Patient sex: F
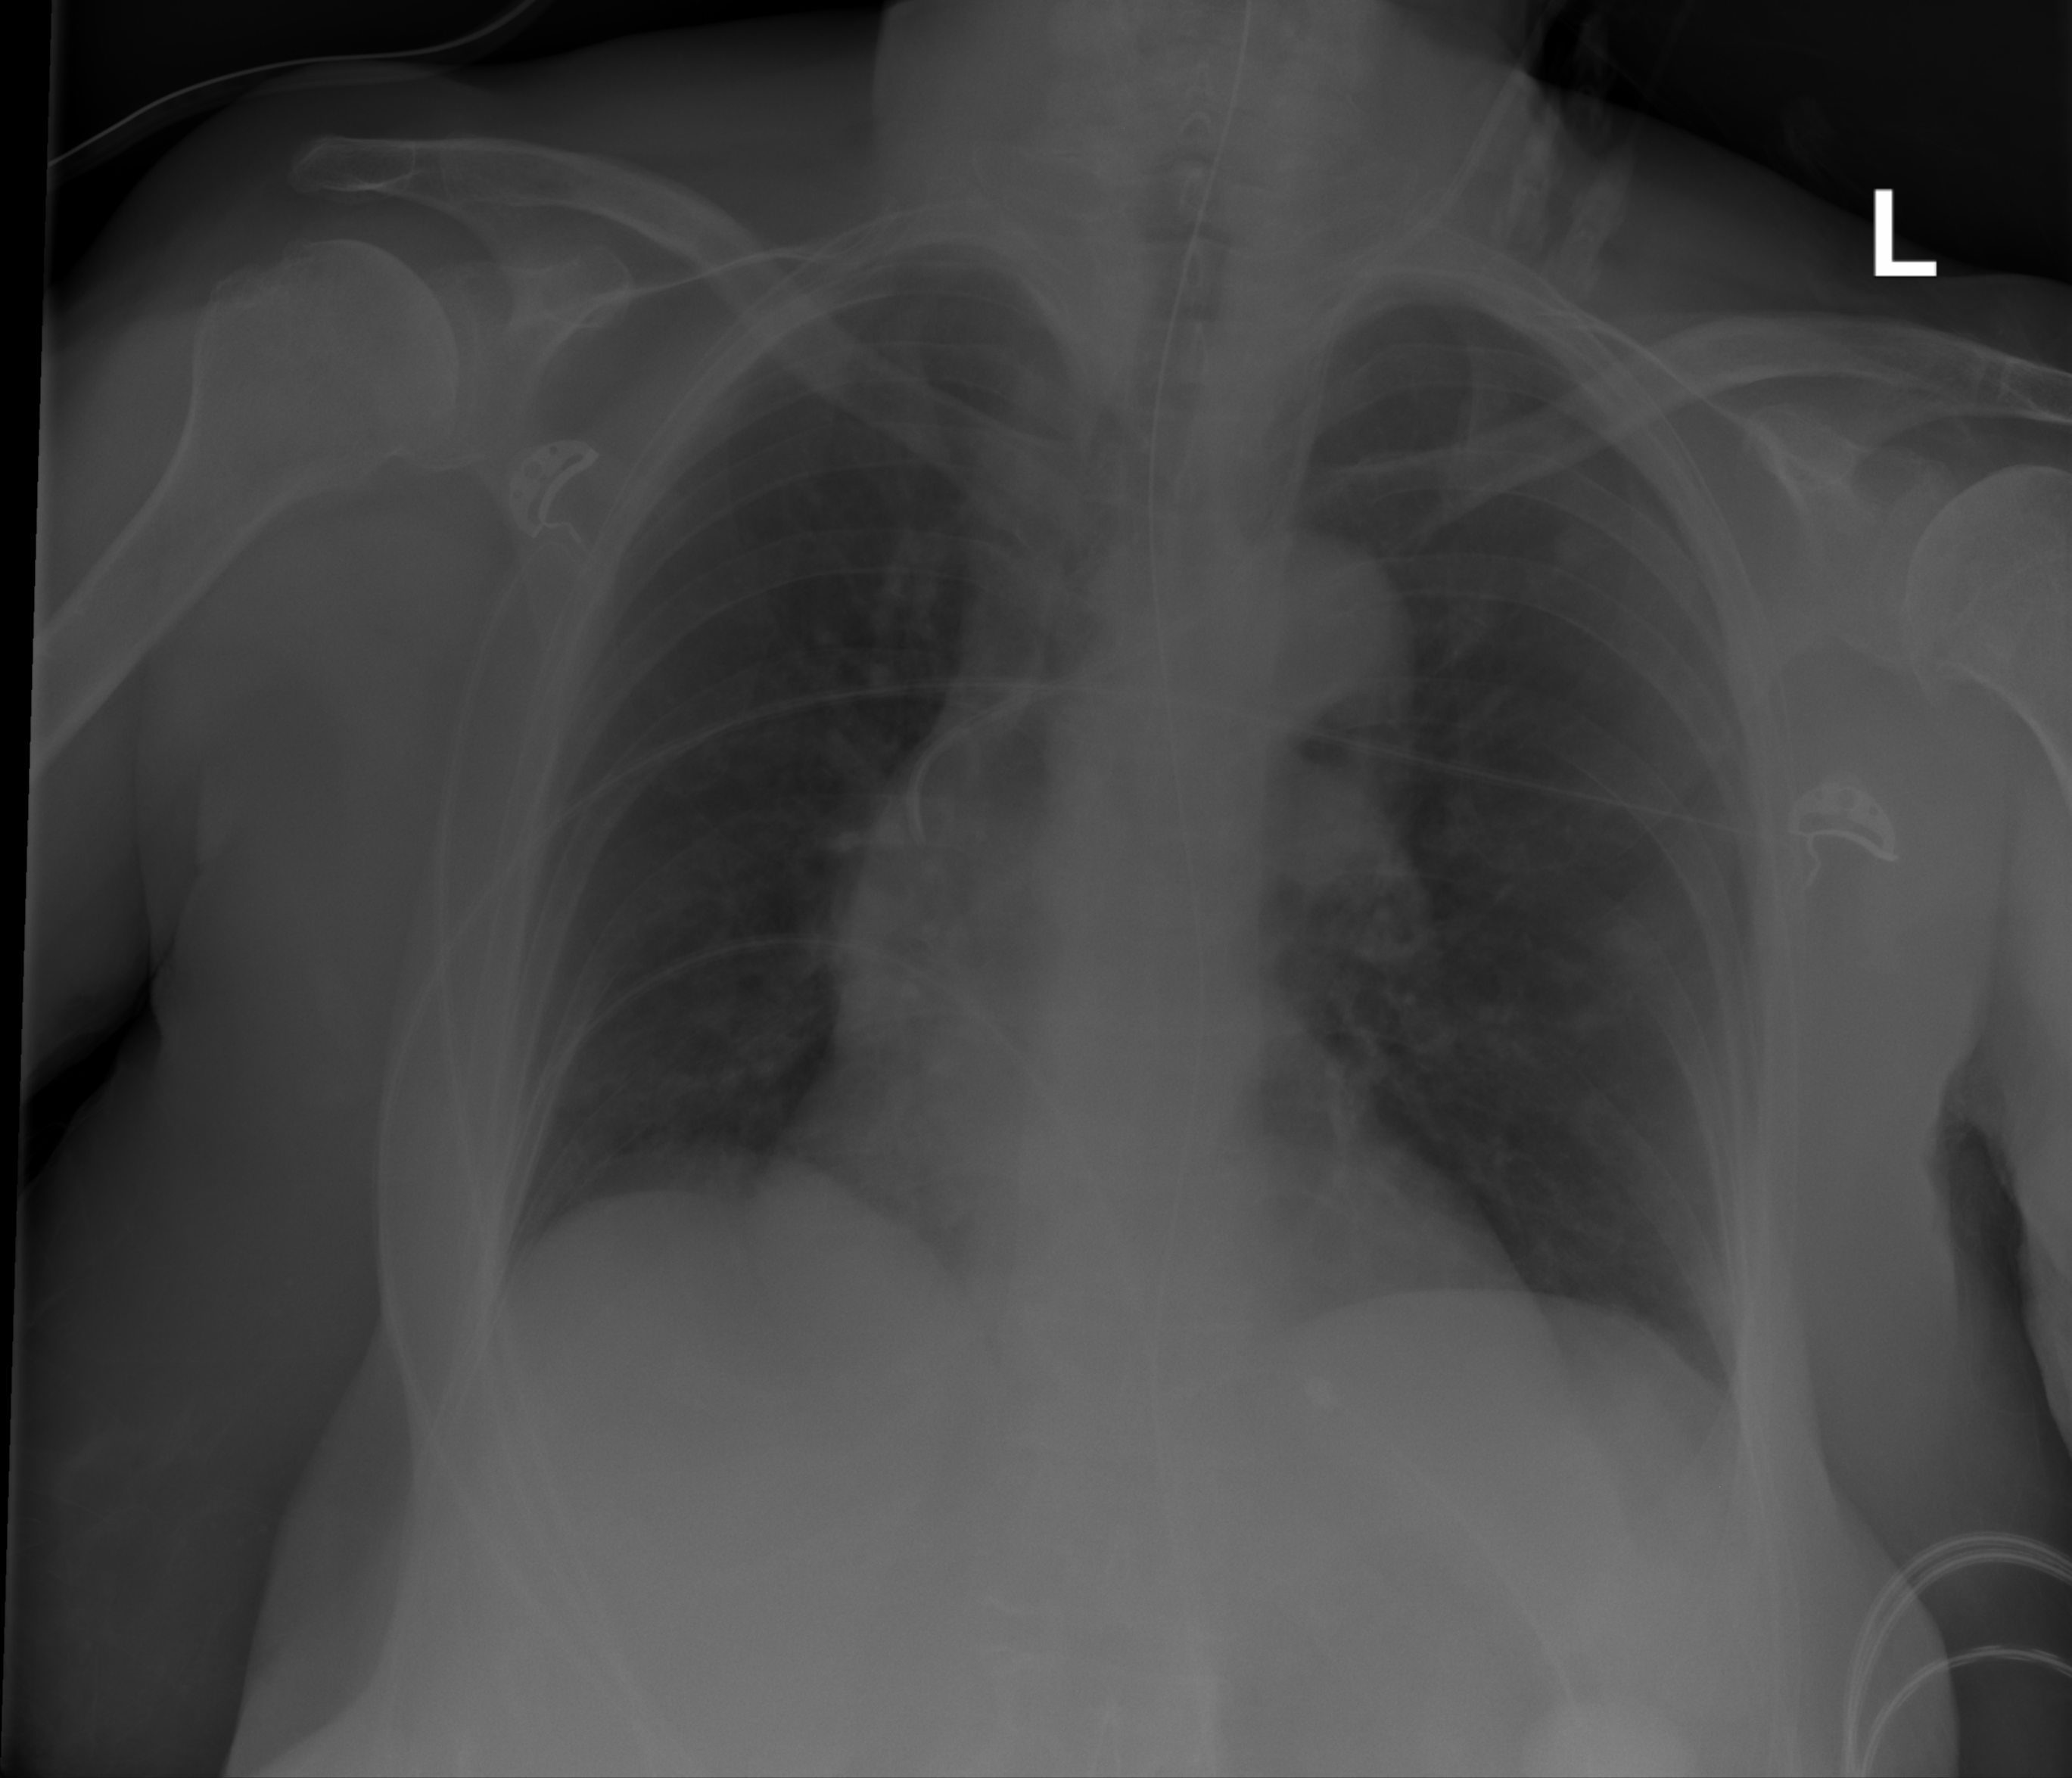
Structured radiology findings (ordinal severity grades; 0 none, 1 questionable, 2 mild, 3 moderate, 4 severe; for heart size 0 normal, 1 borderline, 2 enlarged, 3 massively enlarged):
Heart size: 0
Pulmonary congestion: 0
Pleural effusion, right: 0
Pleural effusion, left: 0
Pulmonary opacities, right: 0
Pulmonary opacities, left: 0
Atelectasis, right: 1
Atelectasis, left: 1